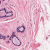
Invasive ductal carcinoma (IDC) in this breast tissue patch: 0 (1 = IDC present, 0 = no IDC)